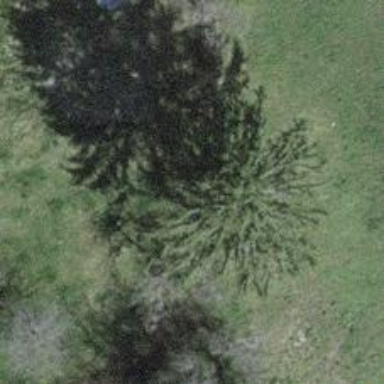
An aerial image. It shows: Evergreen needleleaved tree typically found in agricultural areas.